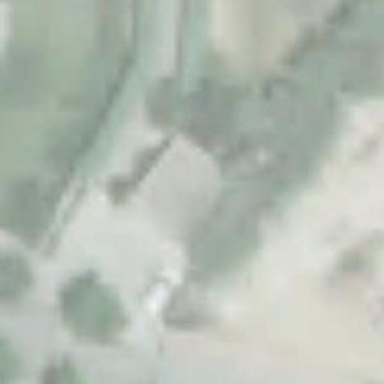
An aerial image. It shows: Shed.